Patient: sex M, age 44
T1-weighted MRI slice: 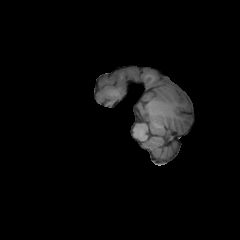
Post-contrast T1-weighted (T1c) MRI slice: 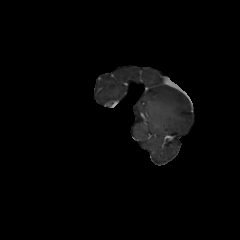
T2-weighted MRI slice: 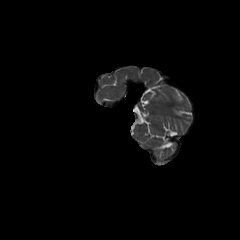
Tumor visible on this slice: no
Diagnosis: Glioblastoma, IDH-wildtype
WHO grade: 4